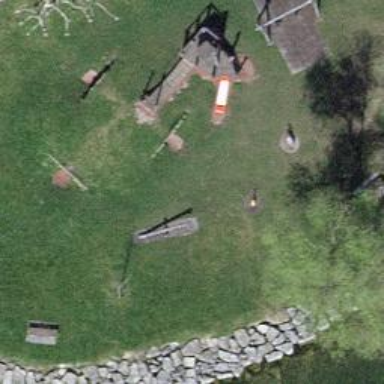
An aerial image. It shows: Playground area for leisure land.